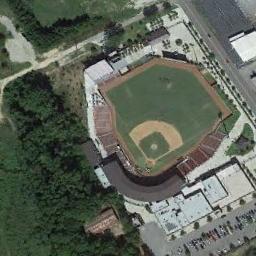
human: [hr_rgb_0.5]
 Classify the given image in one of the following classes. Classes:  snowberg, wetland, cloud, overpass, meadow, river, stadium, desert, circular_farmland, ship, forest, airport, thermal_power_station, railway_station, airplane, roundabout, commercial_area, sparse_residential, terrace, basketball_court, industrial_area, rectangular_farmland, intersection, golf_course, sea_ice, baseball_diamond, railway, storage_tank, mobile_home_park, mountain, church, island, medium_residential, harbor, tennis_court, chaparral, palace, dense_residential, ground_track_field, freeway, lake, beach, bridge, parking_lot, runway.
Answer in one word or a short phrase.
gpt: stadium